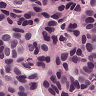
Metastatic tissue present: yes